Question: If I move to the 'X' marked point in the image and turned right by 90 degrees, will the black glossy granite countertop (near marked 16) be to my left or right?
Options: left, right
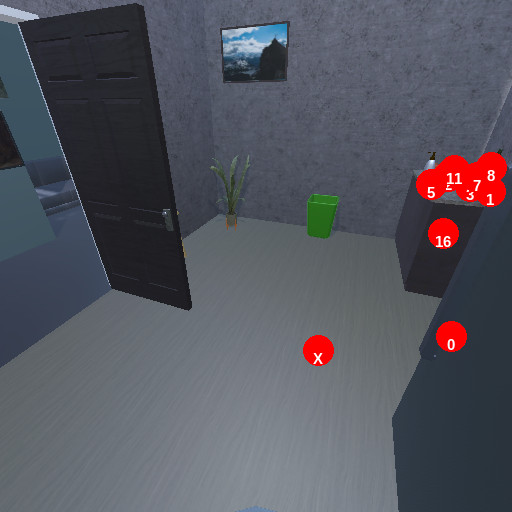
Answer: left